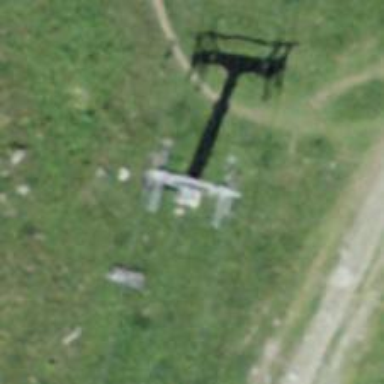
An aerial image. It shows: Pylon used for aerialway.